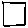
Label: square